Interaction volume radius: 10 \u00c5
Interaction volume height: 20 \u00c5
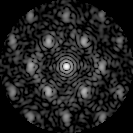
Disorder parameter: 0.5628